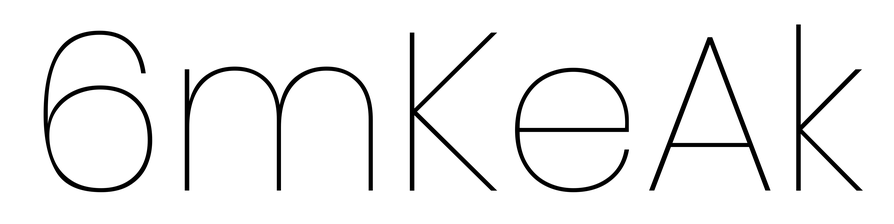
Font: Poppins-Thin